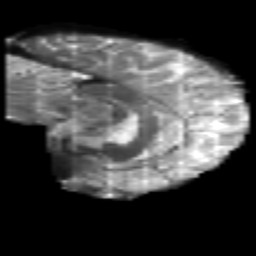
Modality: T2w
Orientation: sagittal
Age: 35
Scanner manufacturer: philips
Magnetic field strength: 3 T
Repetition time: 8.6 s
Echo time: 0.127 s